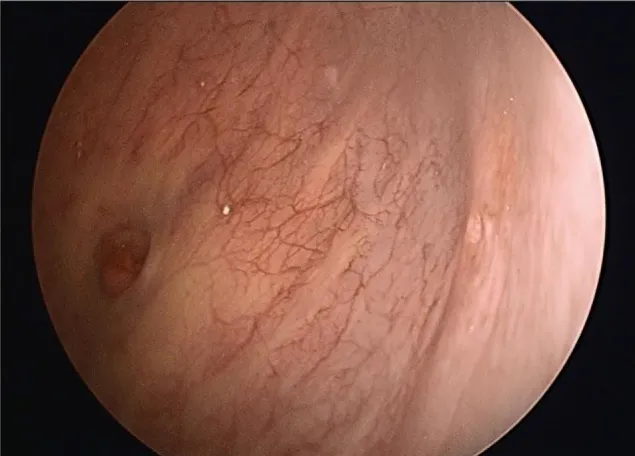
Cystoscopic view of the vesicouterine fistula on the right and the left ureteral ostium on the left.
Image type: endoscopy (other_endoscopy)